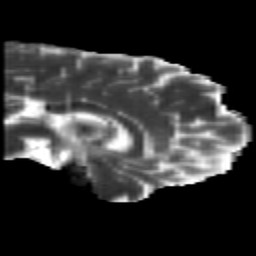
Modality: MD
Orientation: sagittal
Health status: healthy
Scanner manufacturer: siemens
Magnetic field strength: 3 T
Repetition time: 10 s
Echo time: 0.092 s